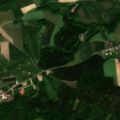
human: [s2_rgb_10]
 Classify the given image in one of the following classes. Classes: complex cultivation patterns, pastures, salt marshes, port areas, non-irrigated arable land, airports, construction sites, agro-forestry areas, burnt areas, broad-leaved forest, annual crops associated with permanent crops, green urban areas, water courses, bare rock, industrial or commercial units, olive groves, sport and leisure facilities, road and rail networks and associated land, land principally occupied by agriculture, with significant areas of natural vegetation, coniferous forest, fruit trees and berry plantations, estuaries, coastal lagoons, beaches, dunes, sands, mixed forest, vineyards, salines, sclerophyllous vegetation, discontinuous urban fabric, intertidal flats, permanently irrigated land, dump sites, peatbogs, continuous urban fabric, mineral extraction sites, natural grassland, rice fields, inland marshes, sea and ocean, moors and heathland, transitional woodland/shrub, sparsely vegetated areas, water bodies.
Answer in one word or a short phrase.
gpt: discontinuous urban fabric, non-irrigated arable land, land principally occupied by agriculture, with significant areas of natural vegetation, mixed forest